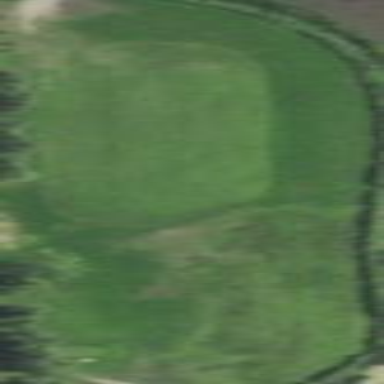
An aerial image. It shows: Scenic golf fairway.